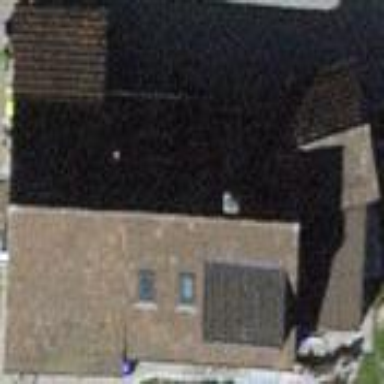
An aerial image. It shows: Brown-roofed house.